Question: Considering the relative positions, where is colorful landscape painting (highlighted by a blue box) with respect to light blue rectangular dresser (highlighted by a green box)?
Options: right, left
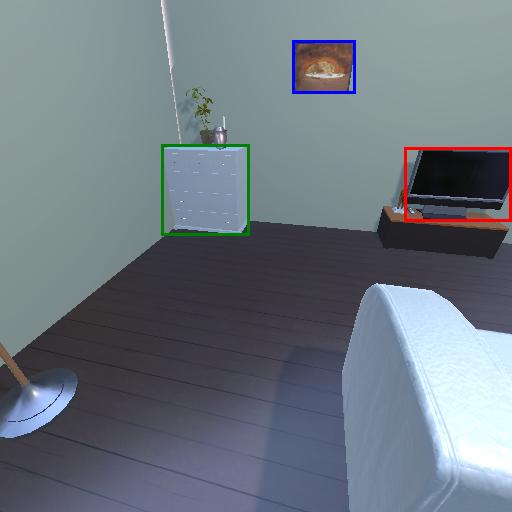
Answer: right